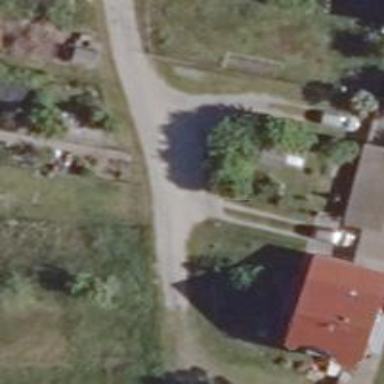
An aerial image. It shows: Turning circle on the road.